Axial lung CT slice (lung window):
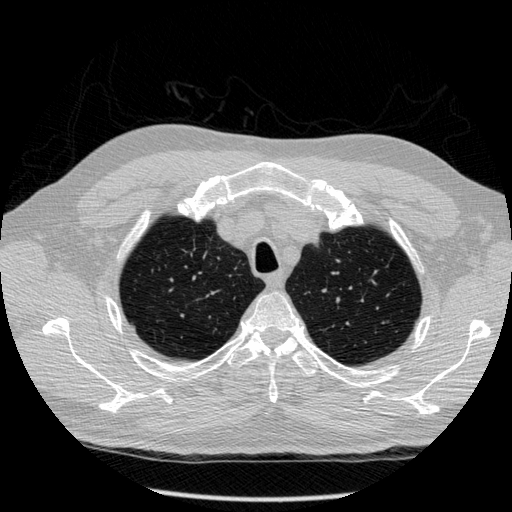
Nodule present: no